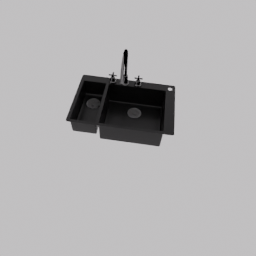
Label: appliances